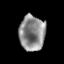
Tissue: prostate
Cell type: Endothelial cells
Senescence score: 0.2189
Nuclear area (px): 890
Mean DAPI intensity: 140.999